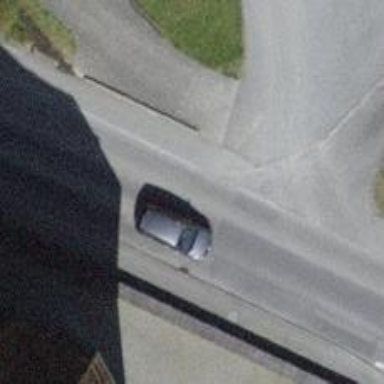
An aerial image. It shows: Sidewalk.